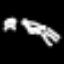
Label: frog